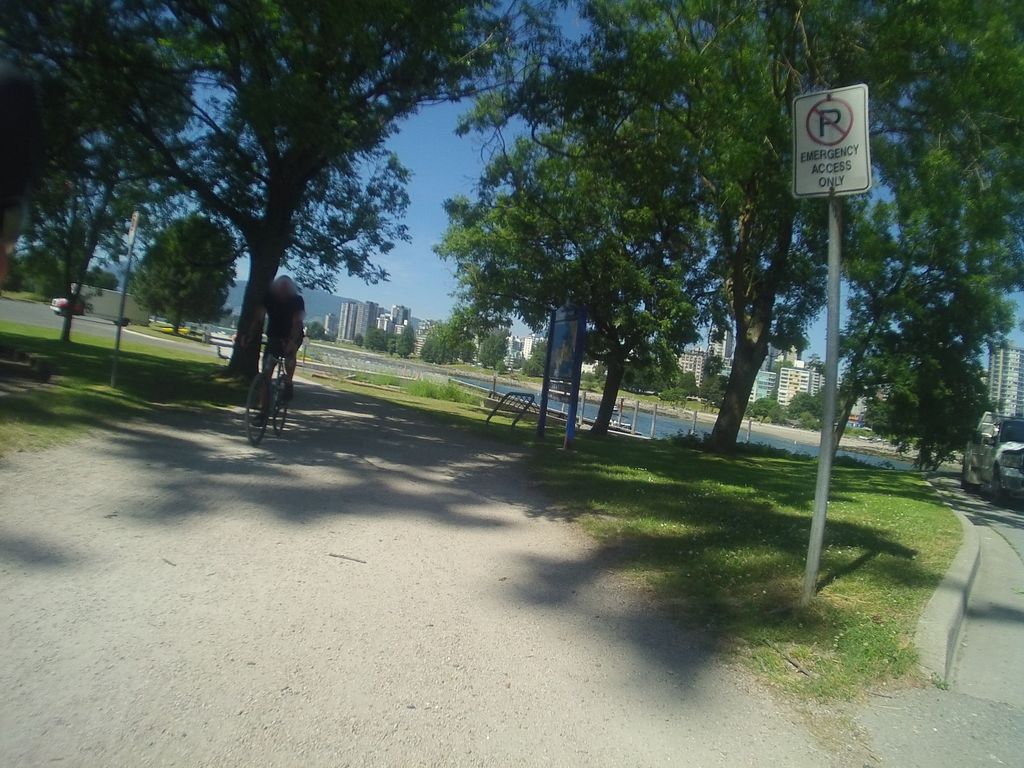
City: vancouver